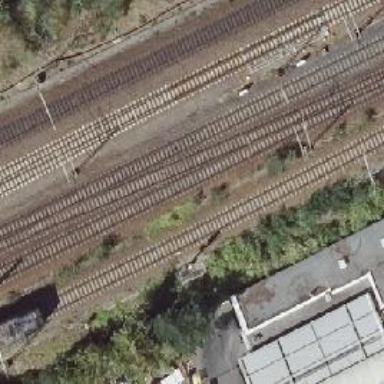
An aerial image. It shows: Railway signal.